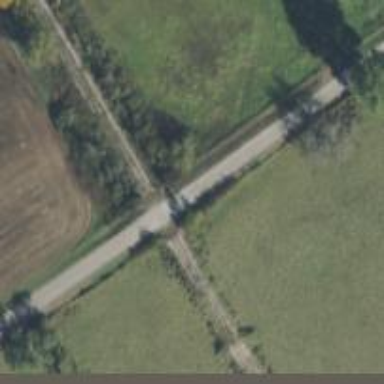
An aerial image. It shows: Level crossing along the railway.